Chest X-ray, PA view. Patient: 56 years old, sex M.
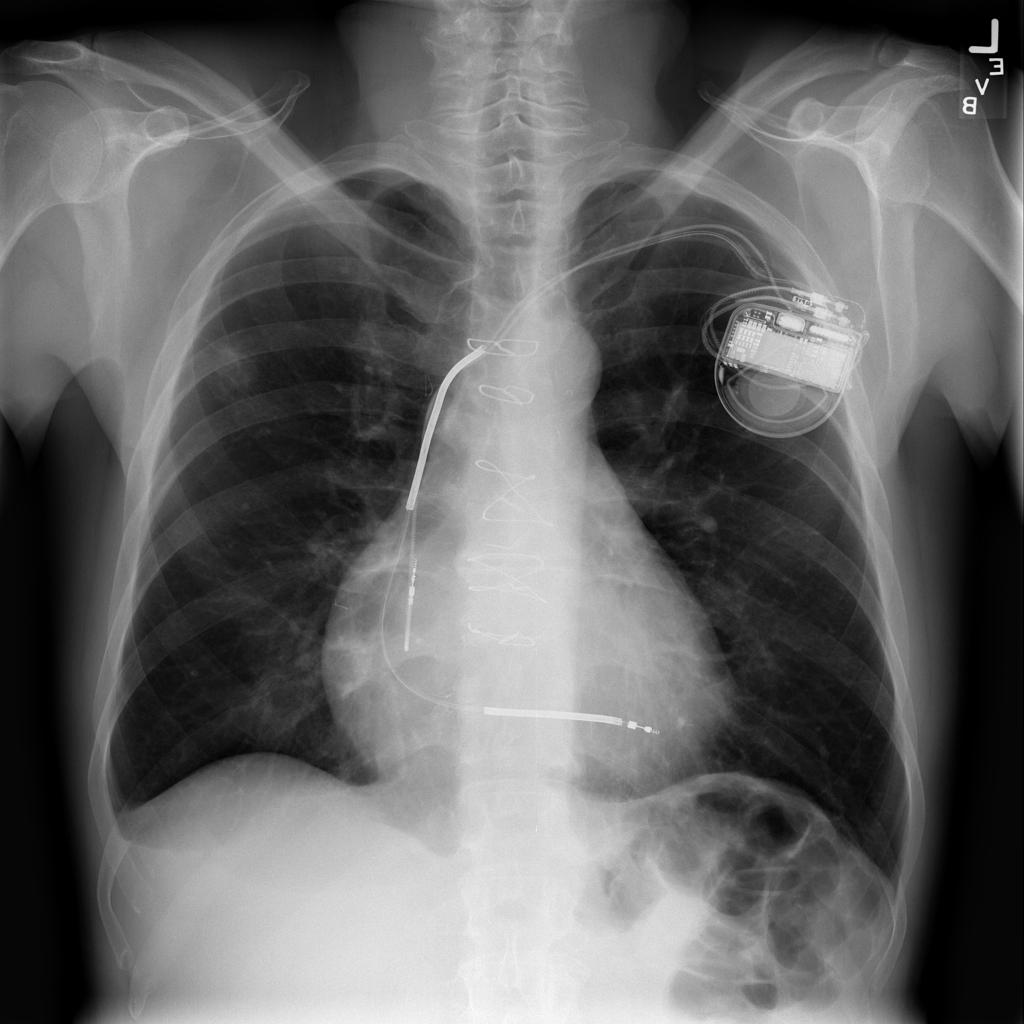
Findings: Infiltration, Mass